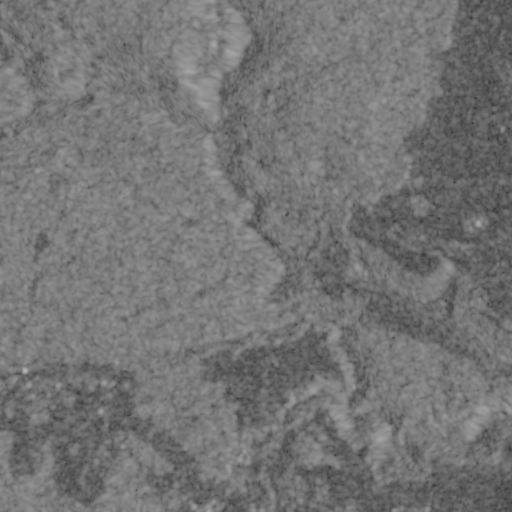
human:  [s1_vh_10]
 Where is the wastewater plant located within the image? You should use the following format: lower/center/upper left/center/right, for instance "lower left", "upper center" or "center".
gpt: The wastewater plant is located in the lower center of the image.
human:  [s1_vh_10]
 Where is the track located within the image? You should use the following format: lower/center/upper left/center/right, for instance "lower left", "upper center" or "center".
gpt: There is no track in the image.

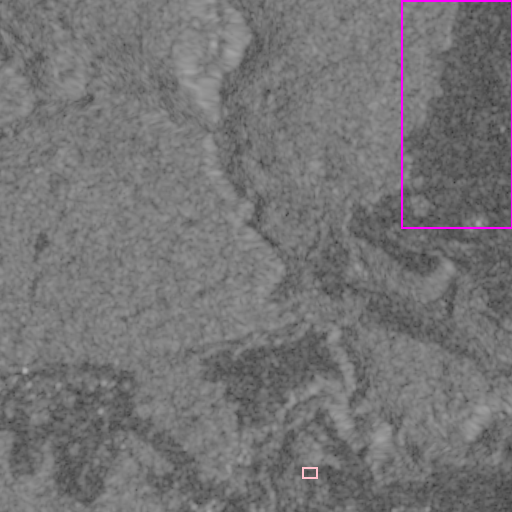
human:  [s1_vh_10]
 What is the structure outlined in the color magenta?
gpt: The structure outlined in magenta is a crop field.
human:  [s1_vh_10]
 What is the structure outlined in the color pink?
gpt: The structure outlined in pink is a park.
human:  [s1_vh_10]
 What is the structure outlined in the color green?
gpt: There is no green outline.